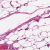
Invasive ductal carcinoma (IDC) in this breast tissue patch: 0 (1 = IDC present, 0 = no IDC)